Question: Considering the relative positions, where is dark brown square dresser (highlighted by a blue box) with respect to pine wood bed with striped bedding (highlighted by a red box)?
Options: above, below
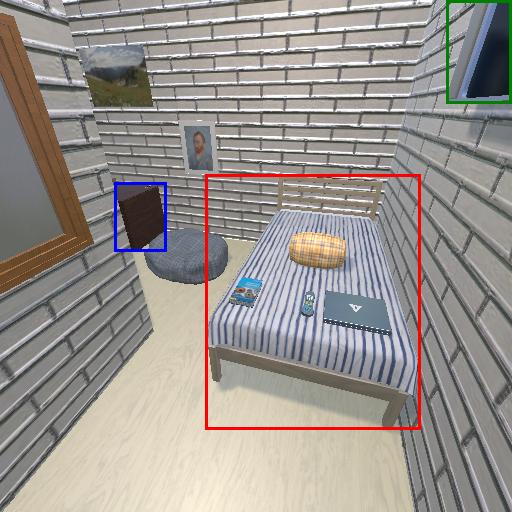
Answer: above